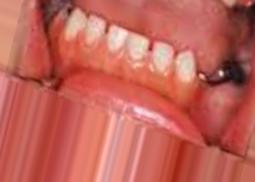
Condition: Caries